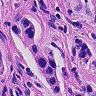
Metastatic tissue present: yes